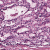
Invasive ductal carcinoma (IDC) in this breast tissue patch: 0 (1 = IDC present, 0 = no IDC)